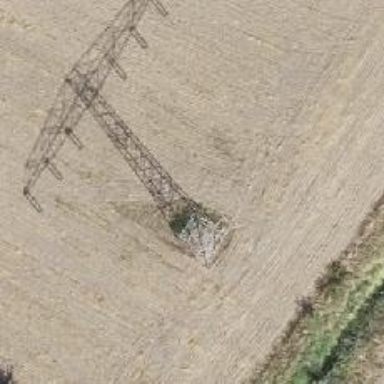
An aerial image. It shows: Power line is depicted.